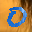
Label: 0